Question: is there a built in class in BOOTSTRAP that can produce a simple blue round box as a place holder for my Copyright, or sidebar title just like from the attached picture? Thank you!

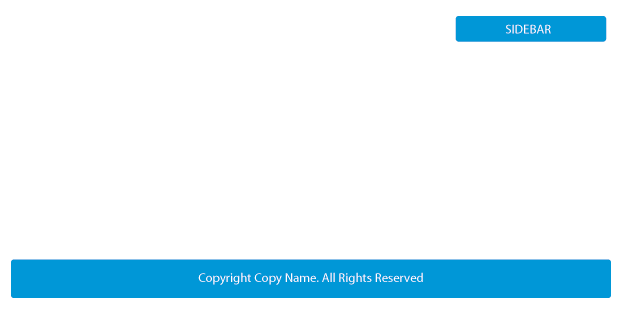
Answer: You could use a 'list-group' with a single 'active' 'list-group-item'..
'''
<ul class="list-group">
<li class="list-group-item active text-center">Text here...</li>
</ul>
'''
Demo: <URL>